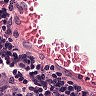
Metastatic tissue present: no